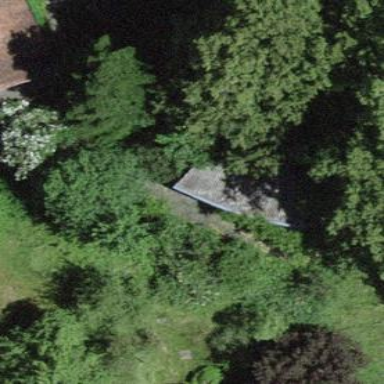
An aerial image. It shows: Shed.